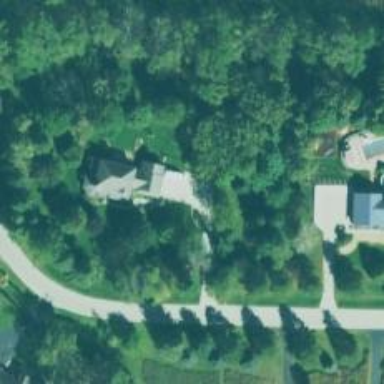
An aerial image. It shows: Driveway leading to service road.